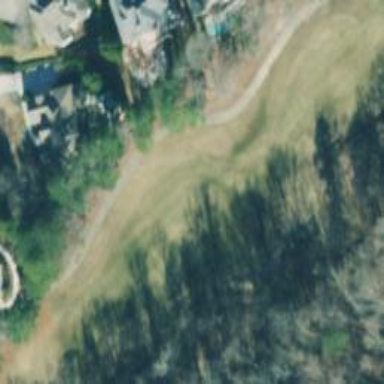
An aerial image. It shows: View of golf hole.